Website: home-depot
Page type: customer-info-address
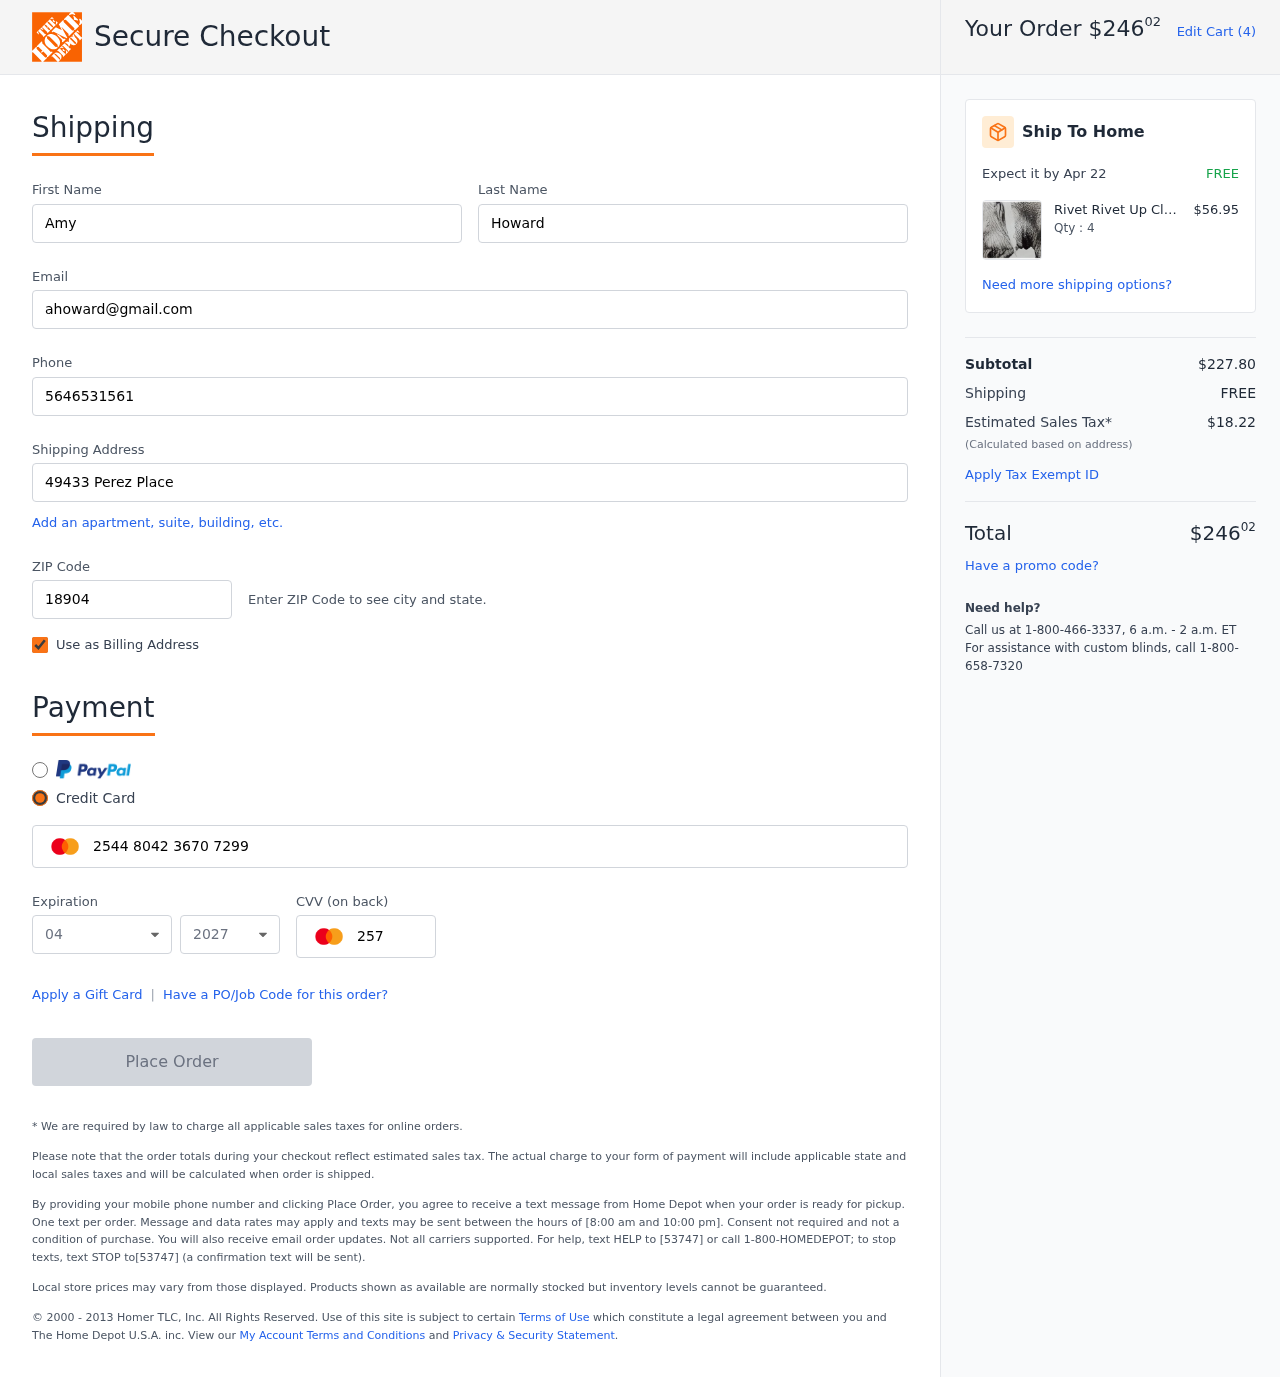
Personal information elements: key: PII_CARD_CVV
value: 257
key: PII_CARD_EXPIRY_MONTH
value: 04
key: PII_CARD_EXPIRY_YEAR
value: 27
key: PII_CARD_NUMBER
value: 2544 8042 3670 7299
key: PII_EMAIL
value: ahoward@gmail.com
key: PII_FIRSTNAME
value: Amy
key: PII_LASTNAME
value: Howard
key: PII_PHONE
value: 5646531561
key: PII_POSTCODE
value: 18904
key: PII_STREET
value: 49433 Perez Place
Product elements: key: PRODUCT1_BRAND
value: Rivet
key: PRODUCT1_NAME
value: Rivet Up Close Black and White Elephant Photo Canvas Print Wall Art Decor
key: PRODUCT1_PRICE
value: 56.95
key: PRODUCT1_QUANTITY
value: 4
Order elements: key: ORDER_TOTAL
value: $24602
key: ORDER_NUM_ITEMS
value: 4
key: ORDER_DELIVERY_DATE
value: Apr 22
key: ORDER_SUBTOTAL
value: $227.80
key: ORDER_SHIPPING_COST
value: FREE
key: ORDER_TAX
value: $18.22